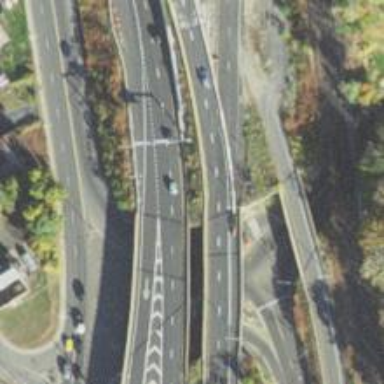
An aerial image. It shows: Secondary link road.